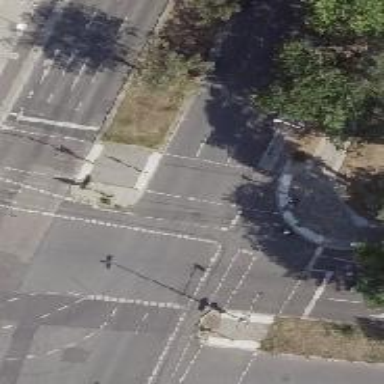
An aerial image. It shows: Road crossing with traffic signals.